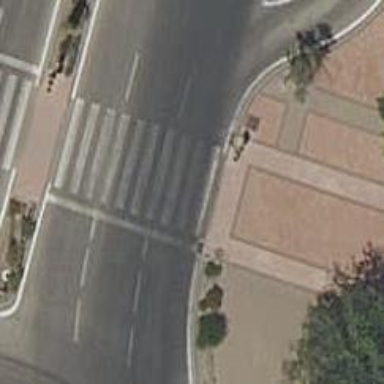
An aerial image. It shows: Zebra crossing on the road.